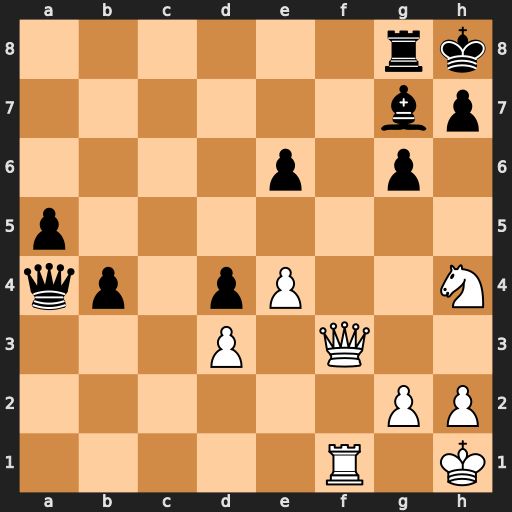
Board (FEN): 6rk/6bp/4p1p1/p7/qp1pP2N/3P1Q2/6PP/5R1K
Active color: w
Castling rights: -
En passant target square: -
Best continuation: Nxg6+ hxg6 Qh3+ Bh6 Qxh6#